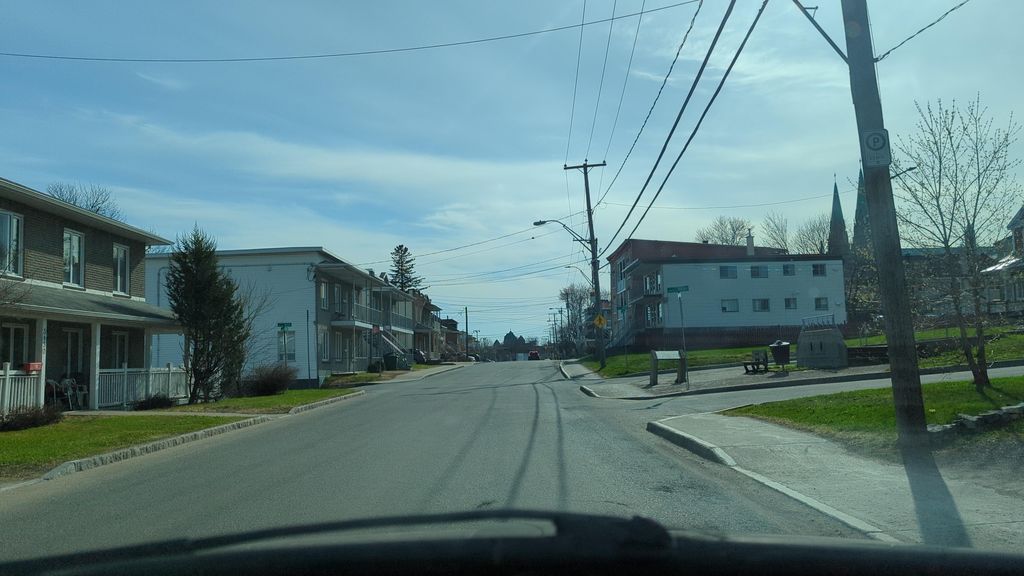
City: quebec_city